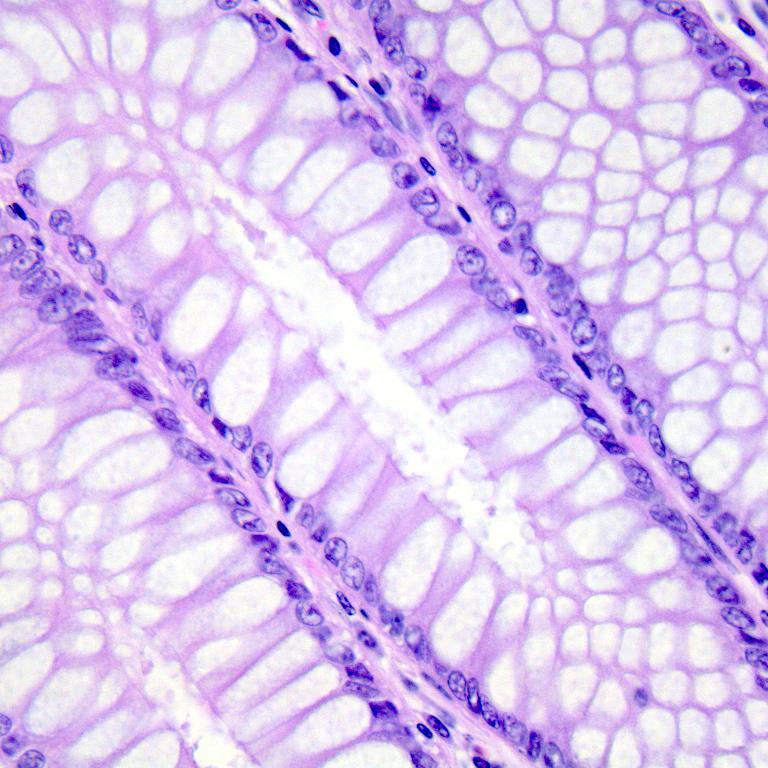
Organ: colon
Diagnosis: benign